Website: macys
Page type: gifting
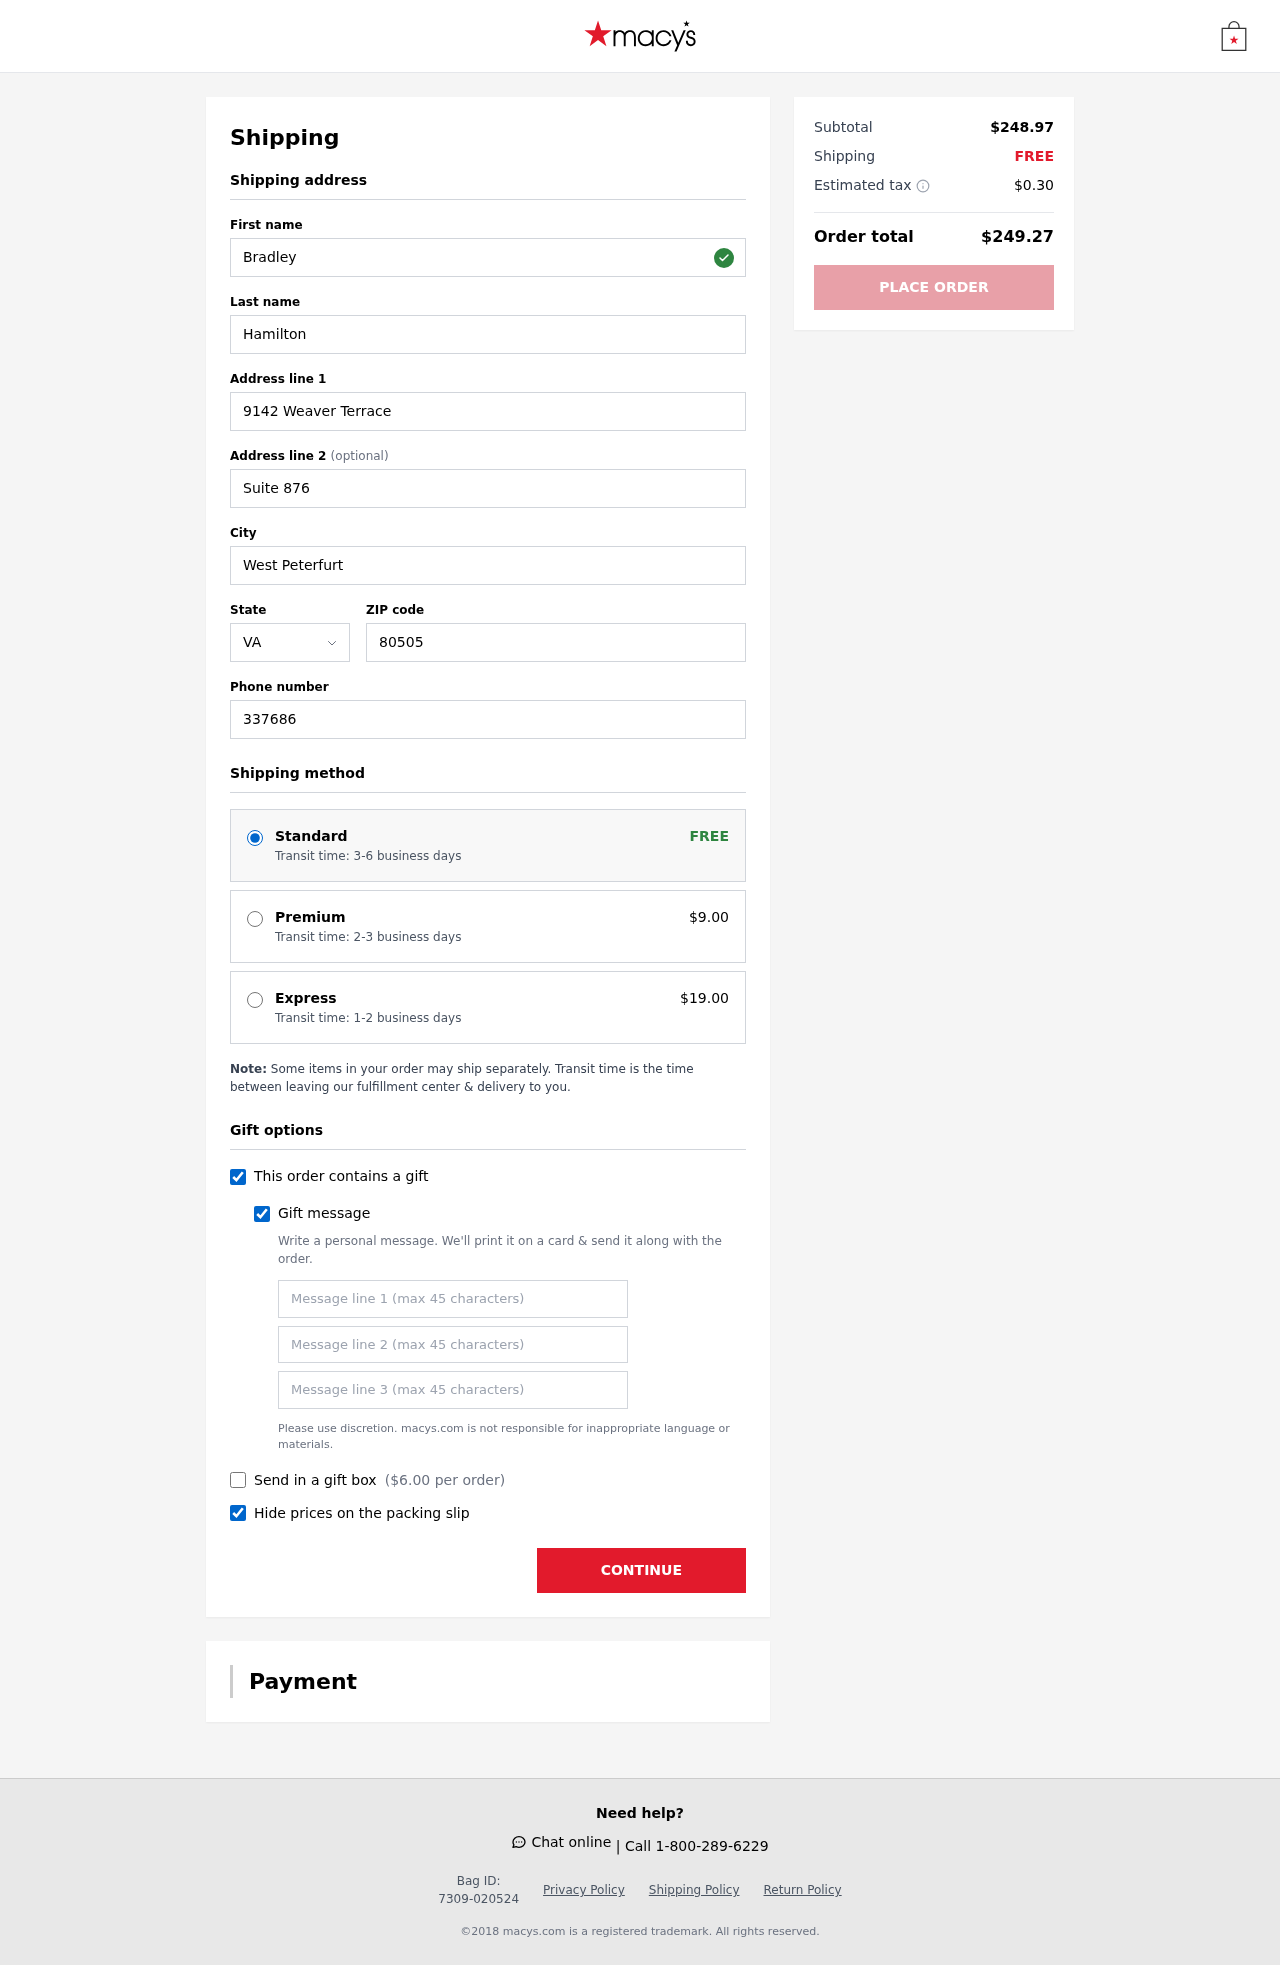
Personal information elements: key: PII_STATE_ABBR
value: VA
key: PII_FIRSTNAME
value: Bradley
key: PII_LASTNAME
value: Hamilton
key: PII_STREET
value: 9142 Weaver Terrace
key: PII_STREET2
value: Suite 876
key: PII_CITY
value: West Peterfurt
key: PII_POSTCODE
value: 80505
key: PII_PHONE
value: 3376869619
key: PII_GIFT_MESSAGE
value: Happy early birthday, Lisa! I spotted these booties and immediately thought of you—perfect for all your fall adventures! Hope they add a little extra sparkle to your special day.  Bradley
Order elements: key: ORDER_SHIPPING_STANDARD
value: Transit time: 3-6 business days
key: ORDER_SHIPPING_PREMIUM
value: Transit time: 2-3 business days
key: ORDER_SHIPPING_PREMIUM_PRICE
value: $9.00
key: ORDER_SHIPPING_EXPRESS
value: Transit time: 1-2 business days
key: ORDER_SHIPPING_EXPRESS_PRICE
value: $19.00
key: ORDER_GIFT_BOX_PRICE
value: $6.00
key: ORDER_SUBTOTAL
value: $248.97
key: ORDER_SHIPPING_COST
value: FREE
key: ORDER_TAX
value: $0.30
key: ORDER_TOTAL
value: $249.27